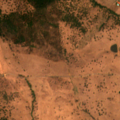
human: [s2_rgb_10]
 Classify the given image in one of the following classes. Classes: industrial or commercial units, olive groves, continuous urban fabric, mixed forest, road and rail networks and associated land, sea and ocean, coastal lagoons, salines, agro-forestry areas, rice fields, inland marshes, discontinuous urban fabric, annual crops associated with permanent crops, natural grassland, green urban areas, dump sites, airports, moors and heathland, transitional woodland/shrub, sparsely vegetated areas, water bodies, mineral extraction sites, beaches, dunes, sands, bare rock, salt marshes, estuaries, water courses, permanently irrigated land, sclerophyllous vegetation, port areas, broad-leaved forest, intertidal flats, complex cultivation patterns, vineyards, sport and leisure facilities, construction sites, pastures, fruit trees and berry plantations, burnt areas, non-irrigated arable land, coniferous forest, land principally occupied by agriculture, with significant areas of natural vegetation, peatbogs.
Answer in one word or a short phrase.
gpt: olive groves, pastures, agro-forestry areas